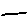
Label: line